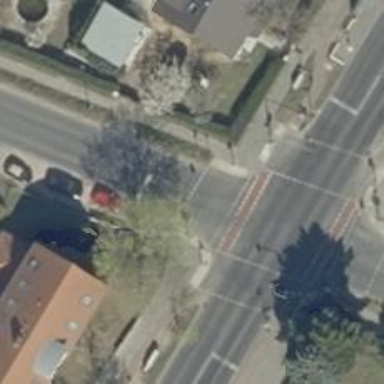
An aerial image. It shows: Road with "give way" sign.